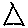
Label: triangle